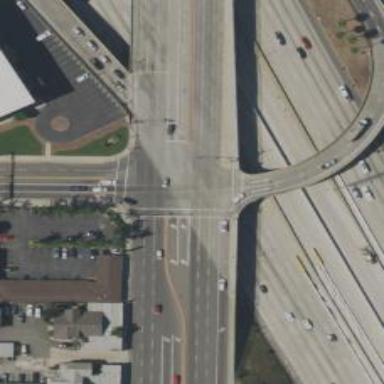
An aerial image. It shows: Primary highway bridge with asphalt surface.